Field crop: maize
Growth stage: 2
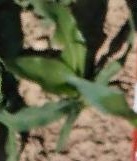
Species: maize